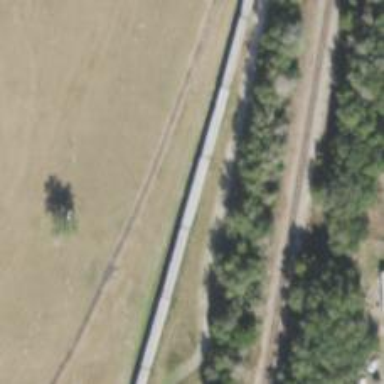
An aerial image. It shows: Historical railway car.